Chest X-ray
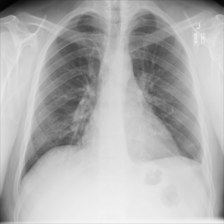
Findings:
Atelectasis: negative
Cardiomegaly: negative
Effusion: positive
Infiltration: positive
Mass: negative
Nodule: negative
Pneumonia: negative
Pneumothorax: negative
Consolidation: negative
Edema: negative
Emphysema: negative
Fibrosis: negative
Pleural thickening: negative
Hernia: negative